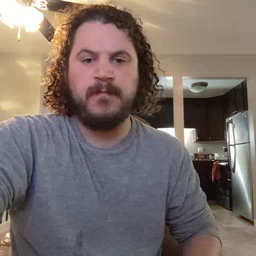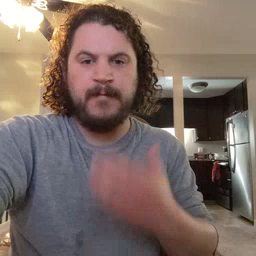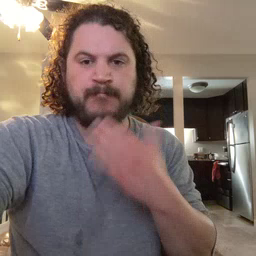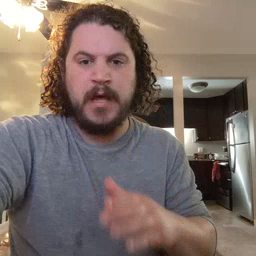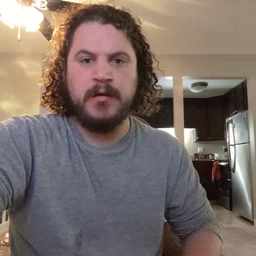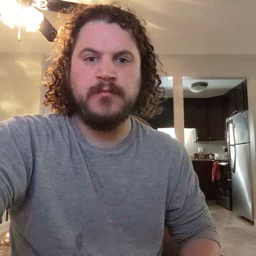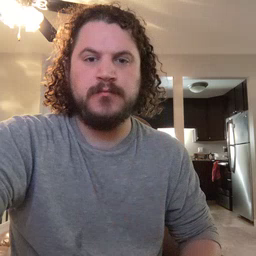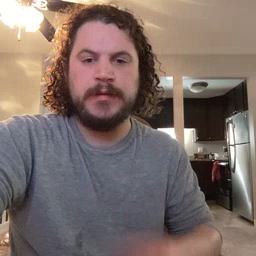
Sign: bad